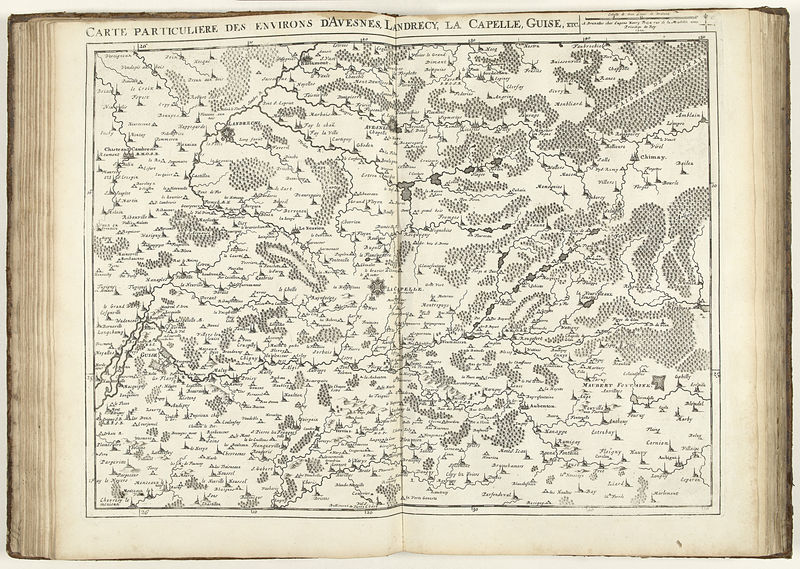
Titel: Kaart van Noord-Frankrijk
Künstler: Jacobus Harrewijn
Standort: Amsterdam
Institution: Rijksmuseum
Schlagwörter: carte, cuiuse